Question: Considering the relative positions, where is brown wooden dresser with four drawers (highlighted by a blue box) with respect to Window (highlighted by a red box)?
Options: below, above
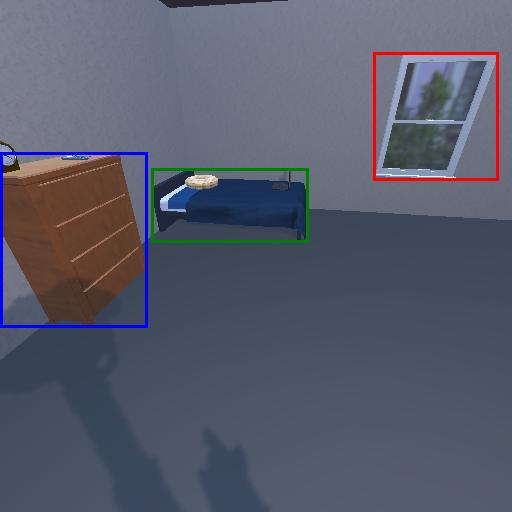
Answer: below